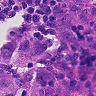
Metastatic tissue present: yes